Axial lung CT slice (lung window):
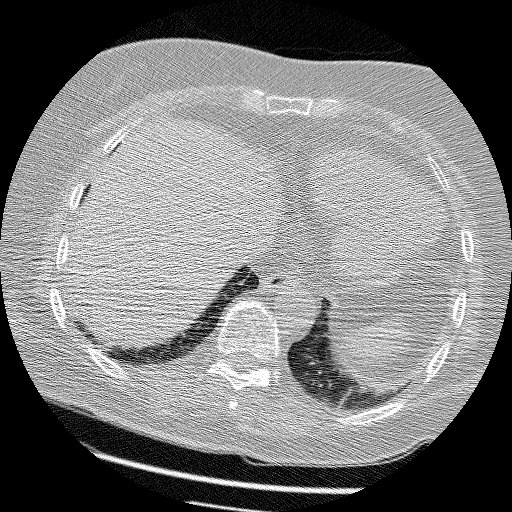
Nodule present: no